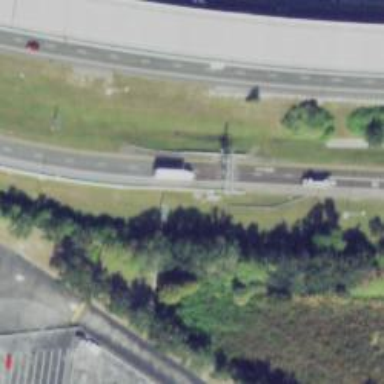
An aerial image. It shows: Toll gantry on the road.